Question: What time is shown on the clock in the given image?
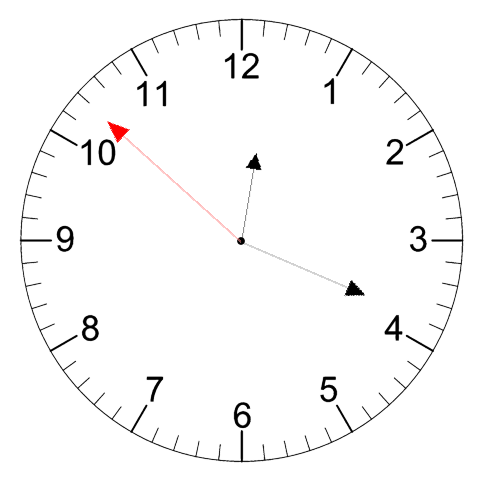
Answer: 12:18:52